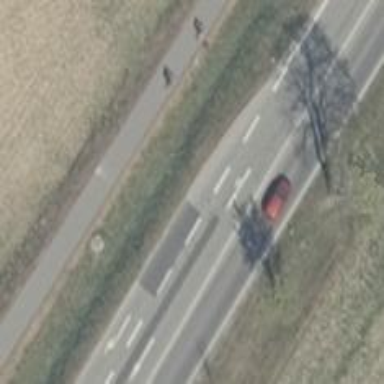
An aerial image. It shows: Primary road with asphalt surface.